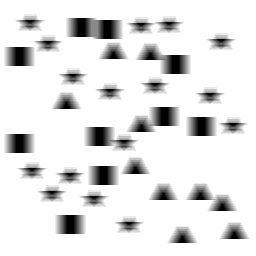
Squares: 10
Triangles: 10
Stars: 16
Total shapes: 36